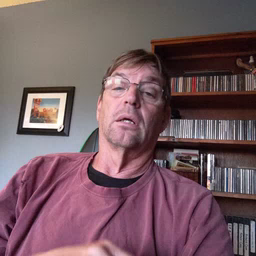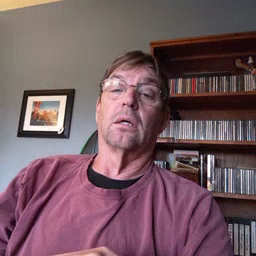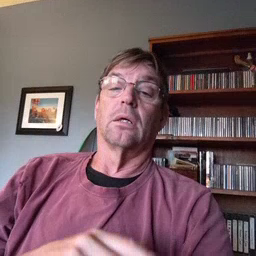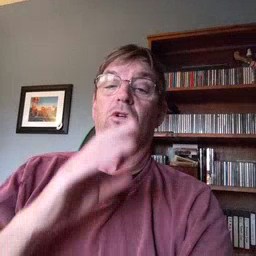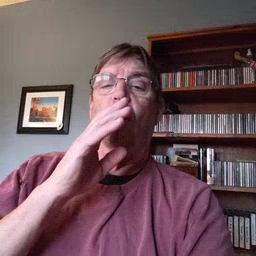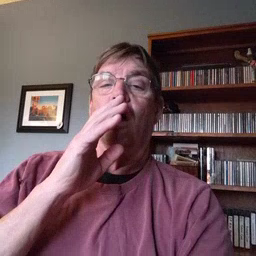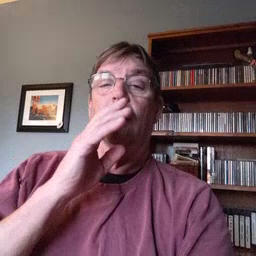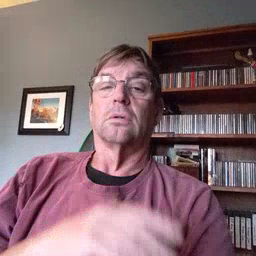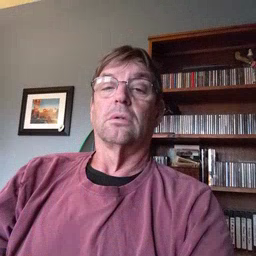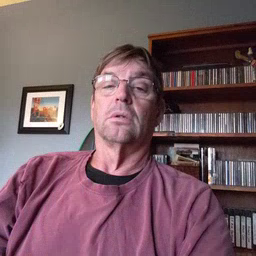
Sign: talk